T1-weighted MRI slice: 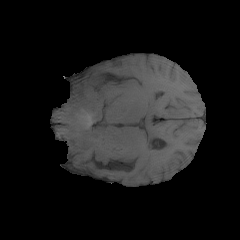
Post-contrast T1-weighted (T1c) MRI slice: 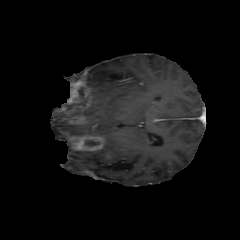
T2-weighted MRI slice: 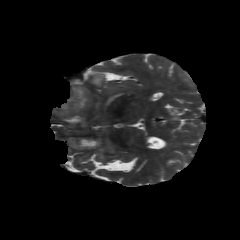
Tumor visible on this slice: yes